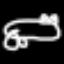
Label: frog